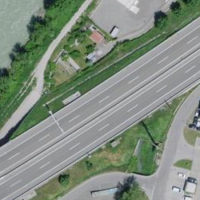
EUNIS habitat code: 57
Species observed at this site:
Lepidium draba